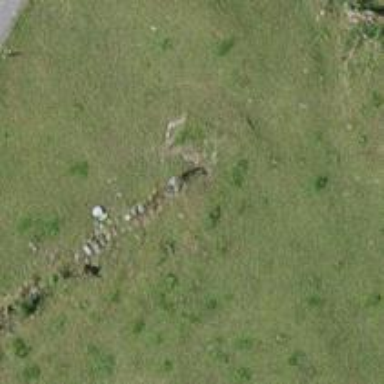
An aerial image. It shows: Wall made of dry stone.